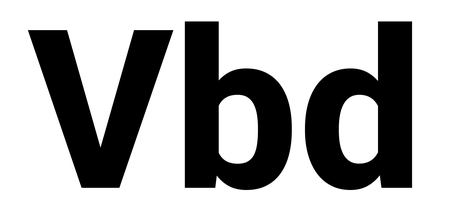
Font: Roboto_ExtraBold